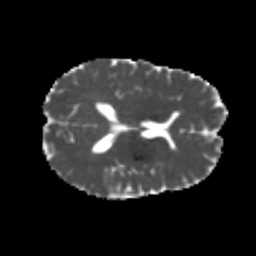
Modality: MD
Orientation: axial
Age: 26
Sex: female
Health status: healthy
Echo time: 0.074 s